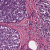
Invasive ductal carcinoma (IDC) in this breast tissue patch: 0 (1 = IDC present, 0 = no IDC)